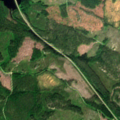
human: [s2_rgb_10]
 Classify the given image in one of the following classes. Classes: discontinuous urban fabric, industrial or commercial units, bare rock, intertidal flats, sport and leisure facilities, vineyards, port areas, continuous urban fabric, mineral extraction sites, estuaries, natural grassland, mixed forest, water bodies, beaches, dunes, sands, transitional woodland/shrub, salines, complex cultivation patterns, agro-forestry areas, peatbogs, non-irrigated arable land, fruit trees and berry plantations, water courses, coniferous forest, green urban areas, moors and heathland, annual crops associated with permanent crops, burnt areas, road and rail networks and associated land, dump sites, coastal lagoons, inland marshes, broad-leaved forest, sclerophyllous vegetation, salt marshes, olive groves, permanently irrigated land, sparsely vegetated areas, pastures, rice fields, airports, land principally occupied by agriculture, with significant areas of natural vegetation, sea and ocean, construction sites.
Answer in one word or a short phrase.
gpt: coniferous forest, transitional woodland/shrub, water bodies